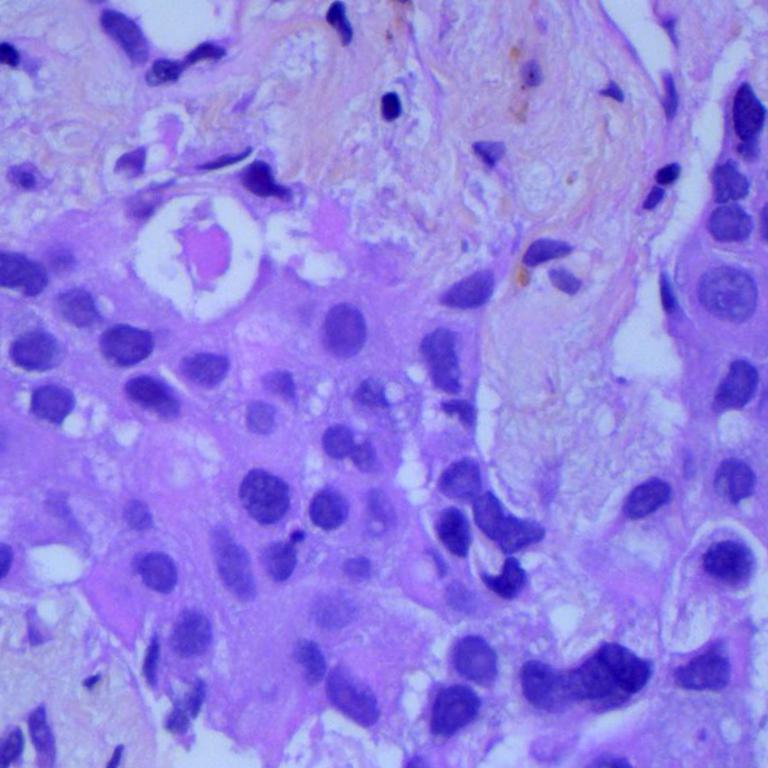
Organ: lung
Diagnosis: adenocarcinomas